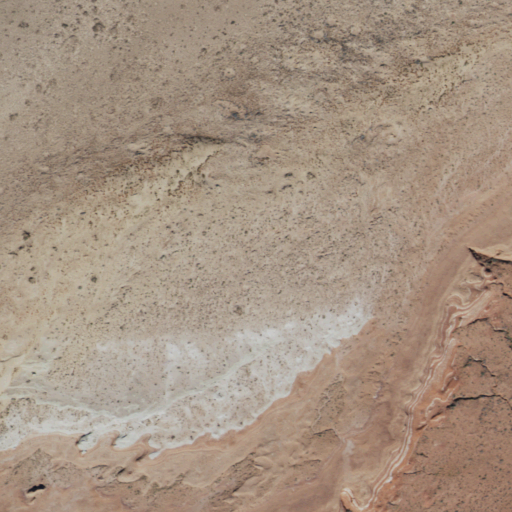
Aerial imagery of mountain in Arizona named White Hills containing shrub and grassland